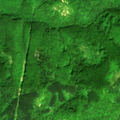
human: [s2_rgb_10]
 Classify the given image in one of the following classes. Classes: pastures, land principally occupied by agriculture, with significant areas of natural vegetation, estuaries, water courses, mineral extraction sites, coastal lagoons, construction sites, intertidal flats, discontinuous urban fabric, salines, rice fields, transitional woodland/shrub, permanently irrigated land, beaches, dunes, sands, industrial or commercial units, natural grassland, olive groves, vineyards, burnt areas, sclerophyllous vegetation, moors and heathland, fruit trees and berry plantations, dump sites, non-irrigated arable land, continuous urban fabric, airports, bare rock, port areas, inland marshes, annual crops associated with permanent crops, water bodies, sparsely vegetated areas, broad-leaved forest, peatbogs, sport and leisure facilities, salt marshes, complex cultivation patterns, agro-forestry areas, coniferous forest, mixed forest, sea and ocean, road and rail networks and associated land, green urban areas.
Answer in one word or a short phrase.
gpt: broad-leaved forest, mixed forest